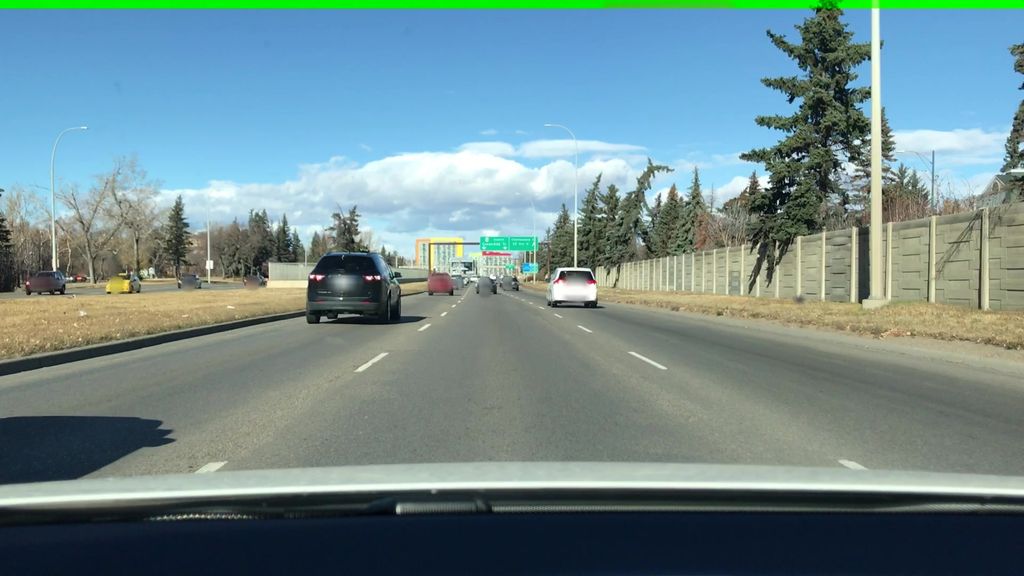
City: calgary